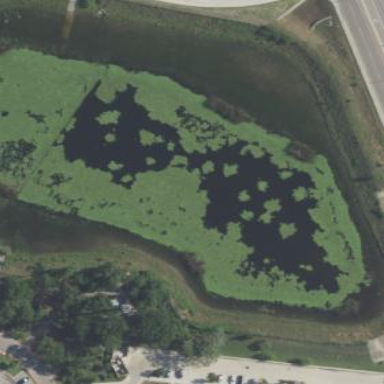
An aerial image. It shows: Pond surrounded by natural water.